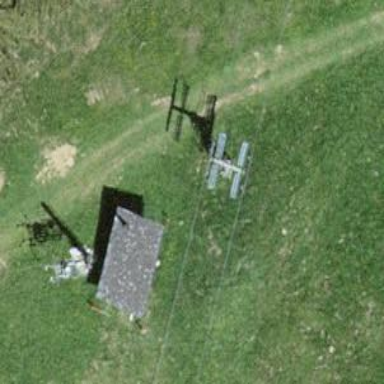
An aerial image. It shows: Pylon used for aerialway.